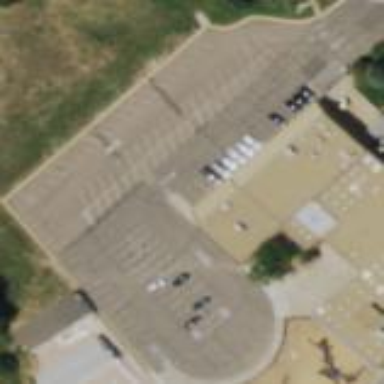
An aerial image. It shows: Parking area with asphalt surface.